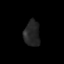
Tissue: lung
Cell type: Fibroblasts
Senescence score: 0.2221
Nuclear area (px): 392
Mean DAPI intensity: 36.375